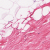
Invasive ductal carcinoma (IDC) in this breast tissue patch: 0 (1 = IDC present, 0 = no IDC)